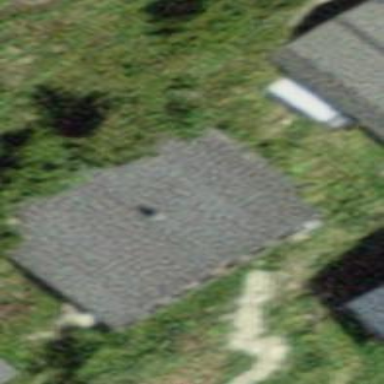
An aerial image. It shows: Part of building.